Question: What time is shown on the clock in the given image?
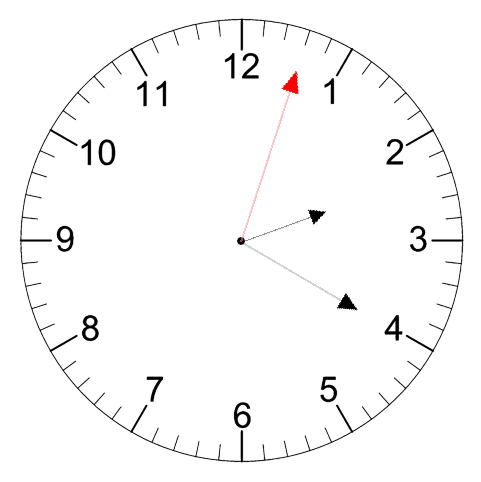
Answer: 02:20:03